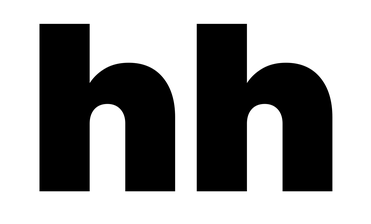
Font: Poppins-Black